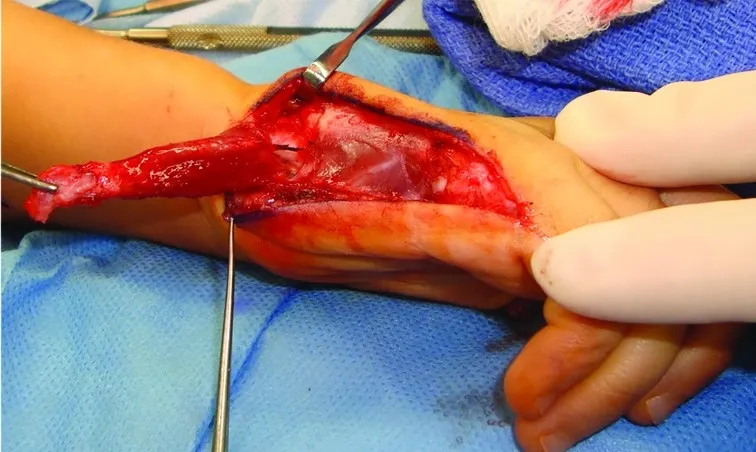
Harvest of abductor digiti minimi by transection of its distal insertion at the base of the fifth proximal phalanx for use in Huber Transfer Oppopensplasty.
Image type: medical_photograph (other_medical_photograph)